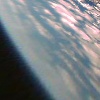
Label: cloud